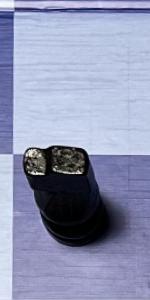
Label: Knight_Black